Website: lowes
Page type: order-returns
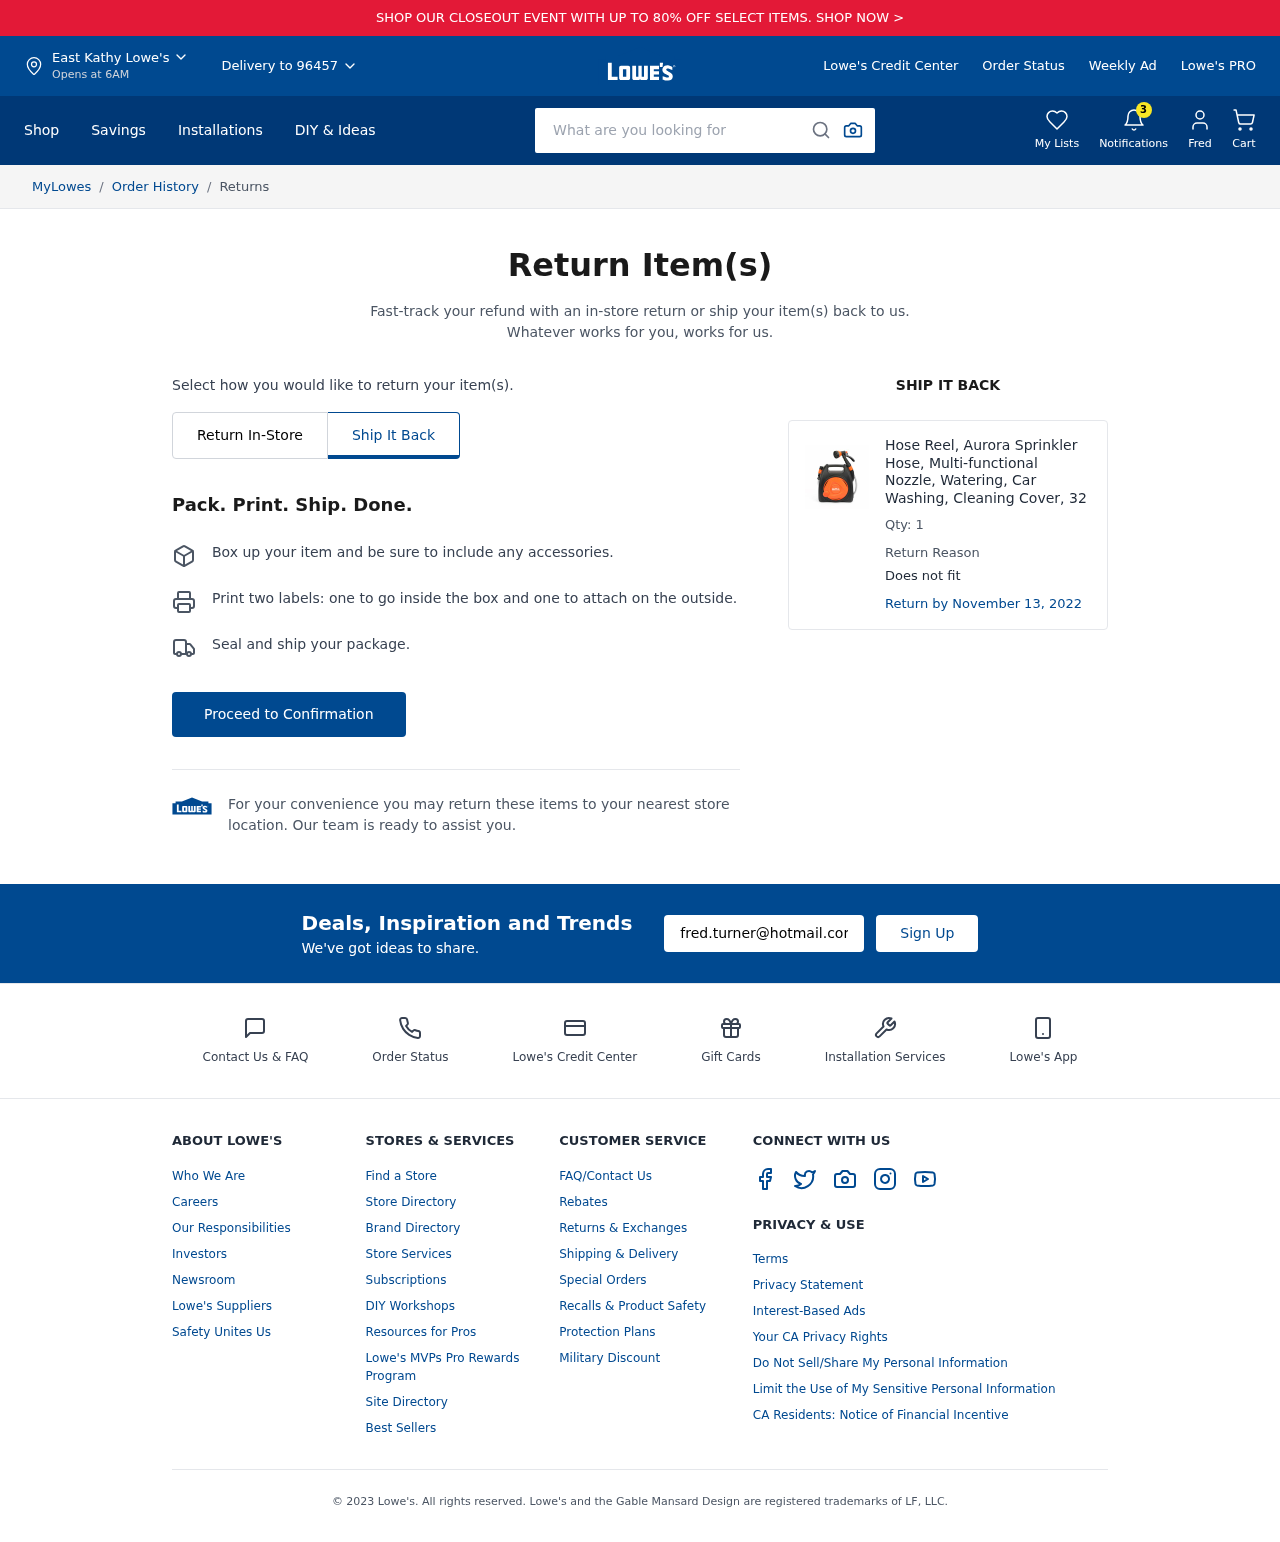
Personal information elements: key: PII_CITY
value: East Kathy
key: PII_EMAIL
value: fred.turner@hotmail.com
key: PII_FIRSTNAME
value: Fred
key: PII_POSTCODE
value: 96457
Product elements: key: PRODUCT1_NAME
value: Hose Reel, Aurora Sprinkler Hose, Multi-functional Nozzle, Watering, Car Washing, Cleaning Cover, 32
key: PRODUCT1_QUANTITY
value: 1
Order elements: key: ORDER_RETURN_BY_DATE
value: November 13, 2022
Search elements: key: HEADER_SEARCH
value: What are you looking for
Other elements: key: NOTIFICATION_COUNT
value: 3